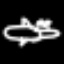
Label: airplane